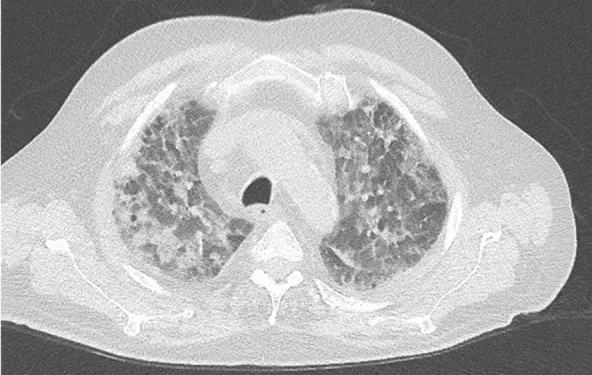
CT scan with bilateral pneumonic infiltrates.
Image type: radiology (ct)